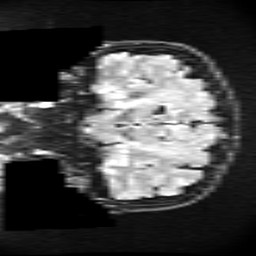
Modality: FLAIR
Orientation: coronal
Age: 54
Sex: female
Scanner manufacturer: ge
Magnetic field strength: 3 T
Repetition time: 11 s
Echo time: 0.1497 s